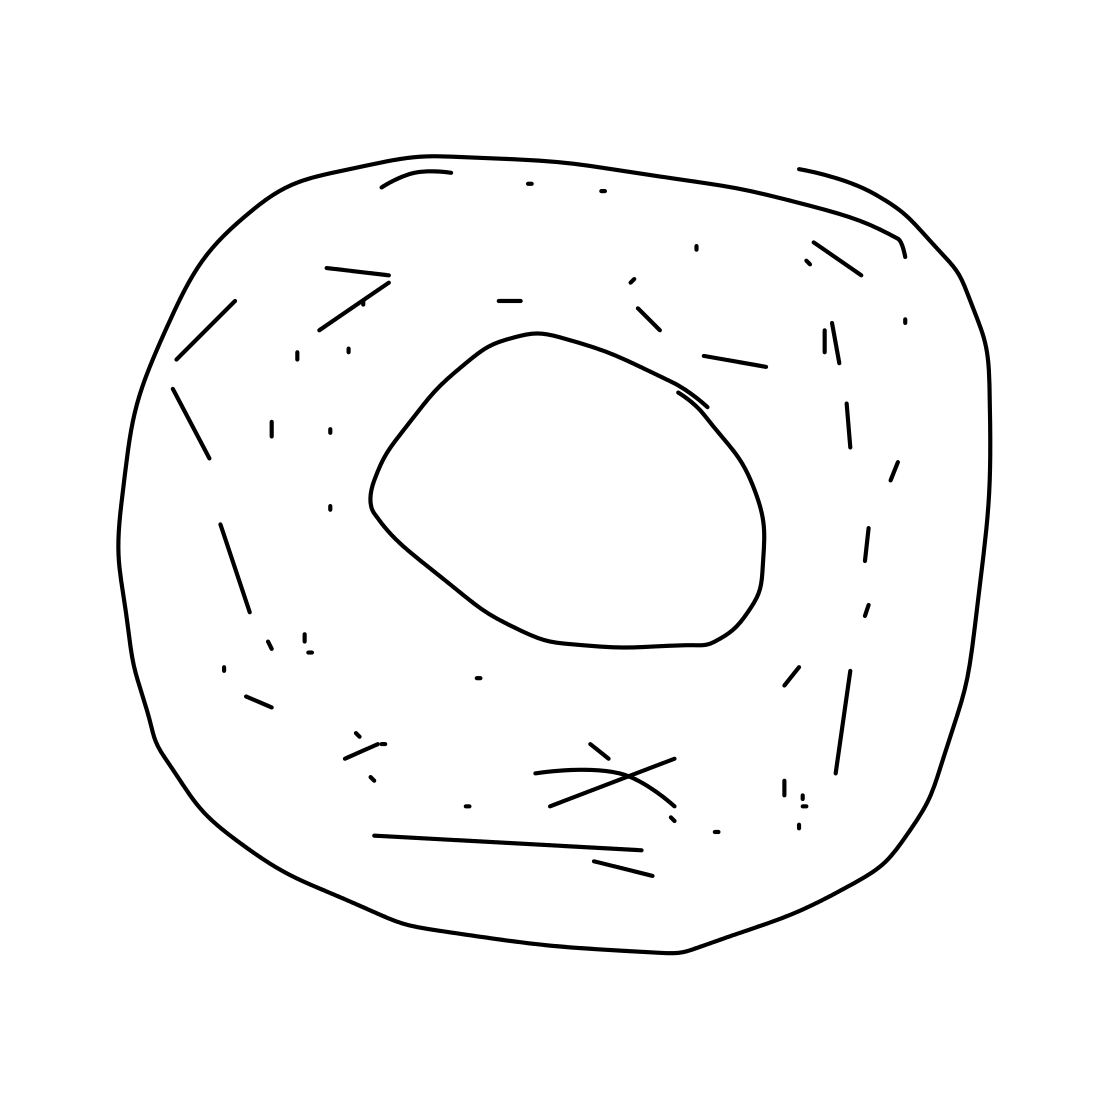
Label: donut